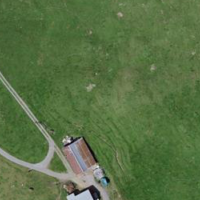
EUNIS habitat code: 26
Species observed at this site:
Silene dioica